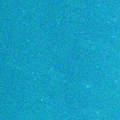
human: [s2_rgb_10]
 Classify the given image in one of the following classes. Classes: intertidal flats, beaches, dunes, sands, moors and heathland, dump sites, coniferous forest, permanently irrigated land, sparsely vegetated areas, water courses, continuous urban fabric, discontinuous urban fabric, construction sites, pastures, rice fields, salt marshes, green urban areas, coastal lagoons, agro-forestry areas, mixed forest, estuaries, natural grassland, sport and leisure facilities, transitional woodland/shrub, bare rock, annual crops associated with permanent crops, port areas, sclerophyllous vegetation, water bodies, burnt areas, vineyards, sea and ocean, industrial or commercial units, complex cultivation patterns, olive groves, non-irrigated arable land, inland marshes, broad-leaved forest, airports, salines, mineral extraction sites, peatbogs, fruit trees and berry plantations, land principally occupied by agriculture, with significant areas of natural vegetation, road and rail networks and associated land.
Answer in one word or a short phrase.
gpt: sea and ocean